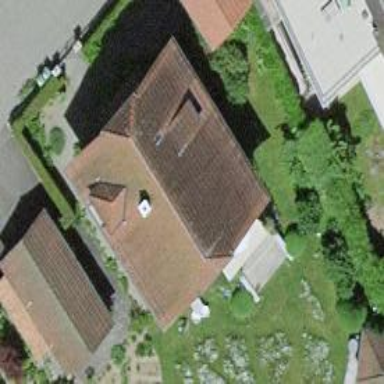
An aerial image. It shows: House with half-hipped roof shape.